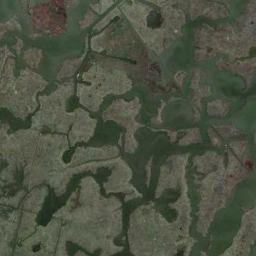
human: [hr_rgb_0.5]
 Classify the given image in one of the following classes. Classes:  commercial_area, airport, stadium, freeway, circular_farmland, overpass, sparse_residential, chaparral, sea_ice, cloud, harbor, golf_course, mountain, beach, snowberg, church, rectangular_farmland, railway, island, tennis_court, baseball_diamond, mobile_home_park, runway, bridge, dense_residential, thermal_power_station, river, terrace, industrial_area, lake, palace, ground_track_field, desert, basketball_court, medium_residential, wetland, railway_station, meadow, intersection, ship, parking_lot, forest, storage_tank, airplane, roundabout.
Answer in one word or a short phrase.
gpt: wetland